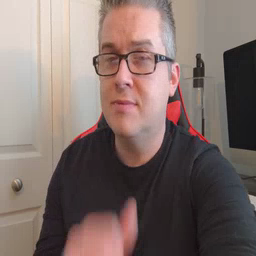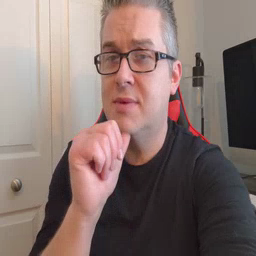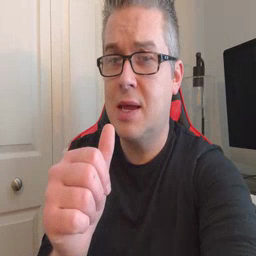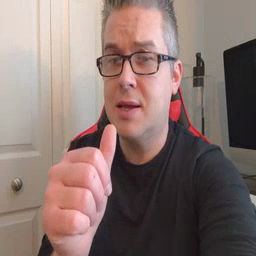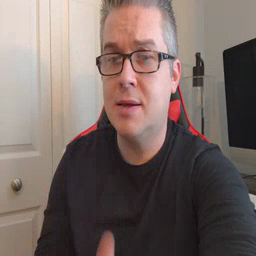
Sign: not